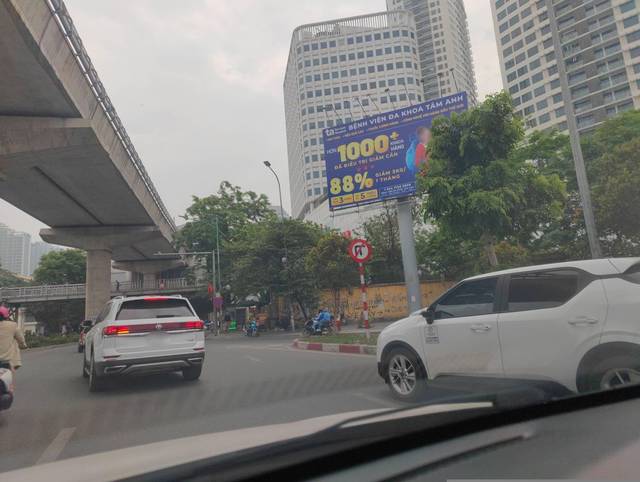
Region: Vietnam
Coordinates: 21.037, 105.781